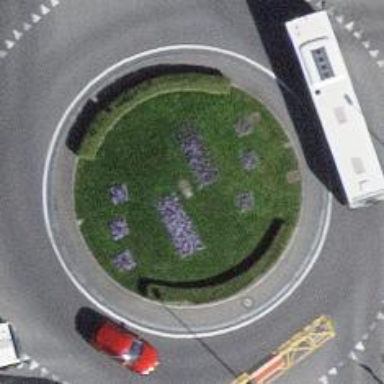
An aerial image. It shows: Residential road with asphalt surface leading up to roundabout.